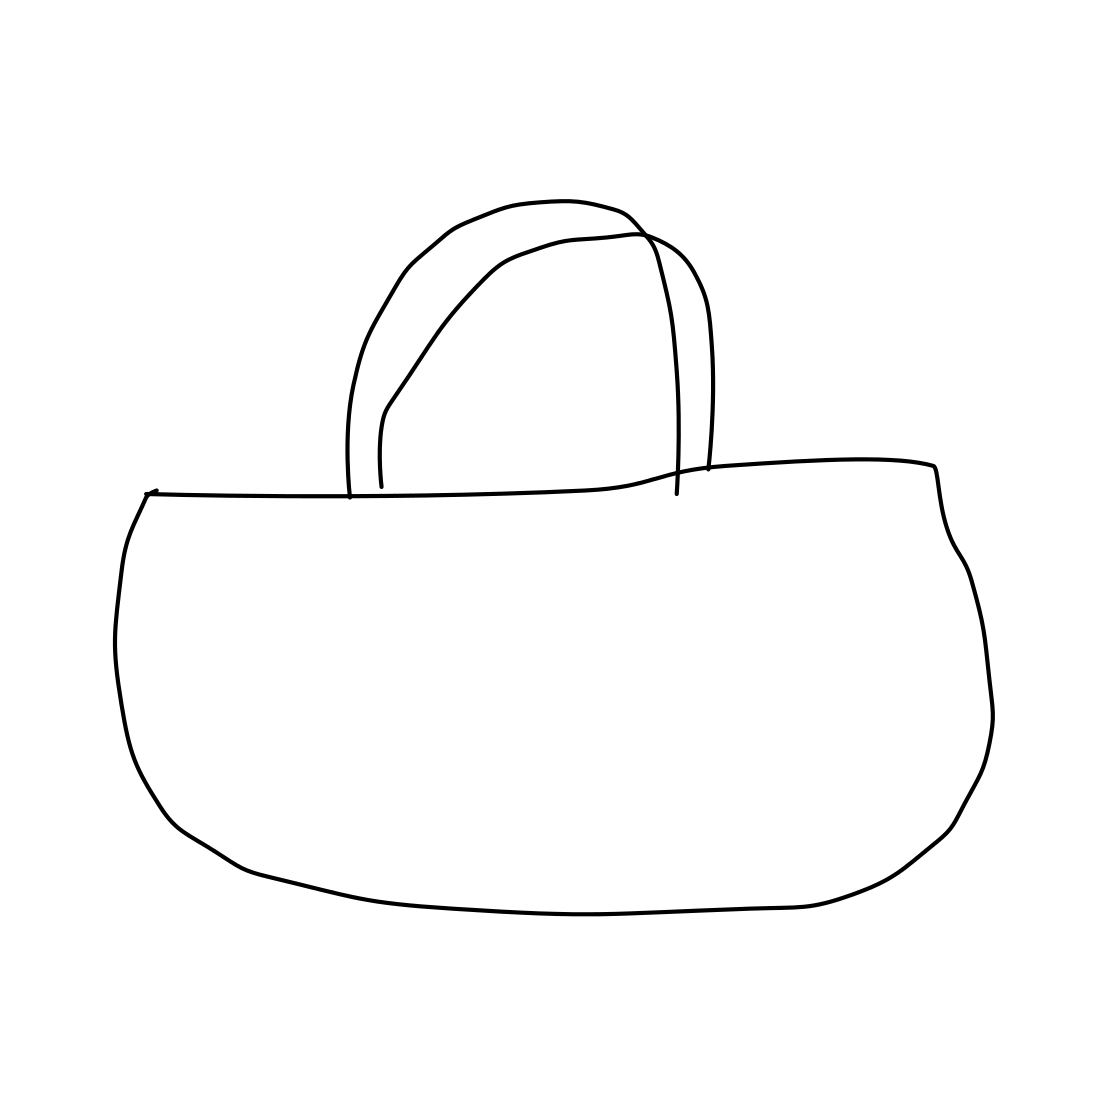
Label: purse